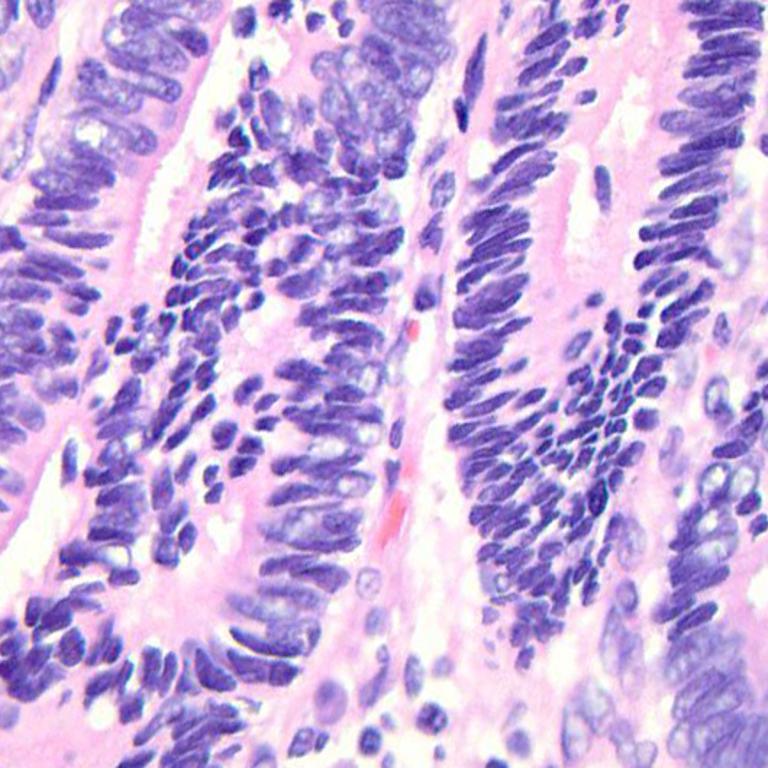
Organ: colon
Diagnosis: adenocarcinomas